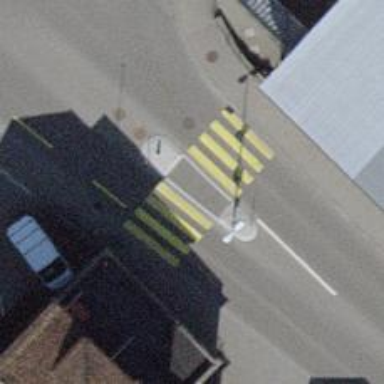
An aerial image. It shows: Uncontrolled zebra crossing with central island.